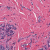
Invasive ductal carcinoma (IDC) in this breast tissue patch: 1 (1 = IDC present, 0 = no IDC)